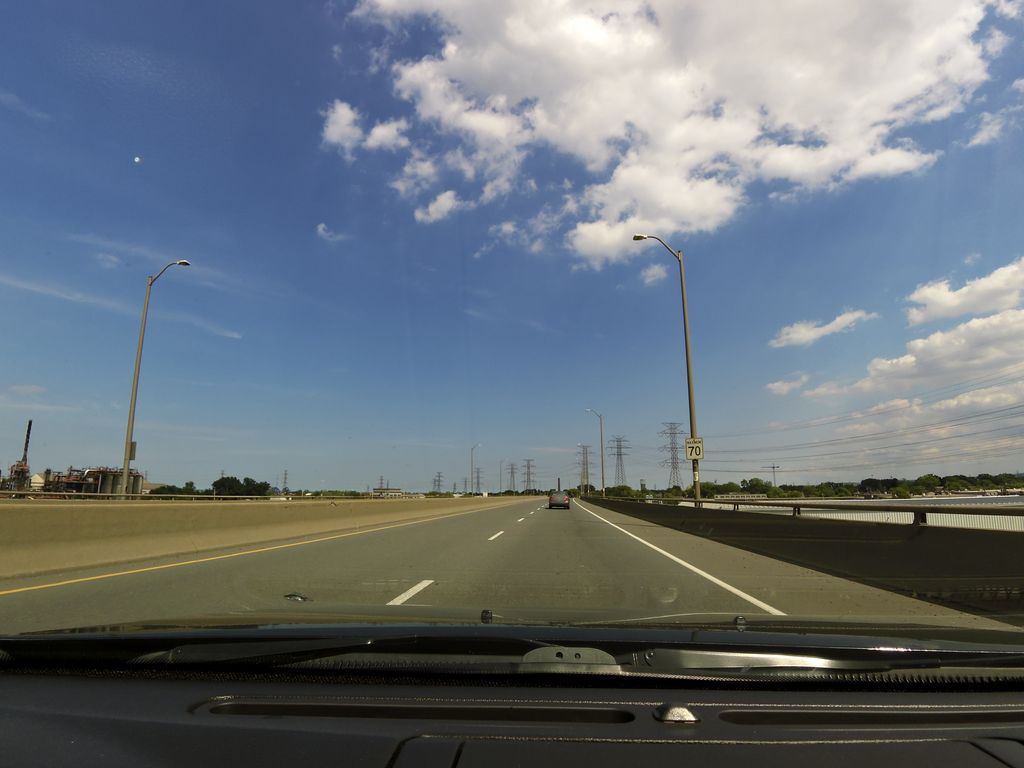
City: hamilton